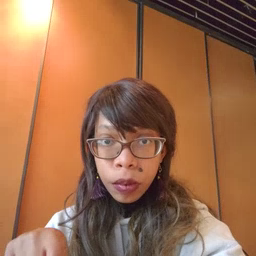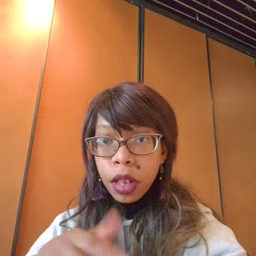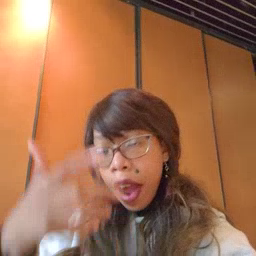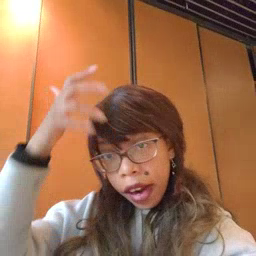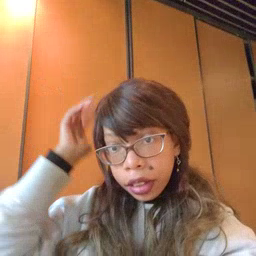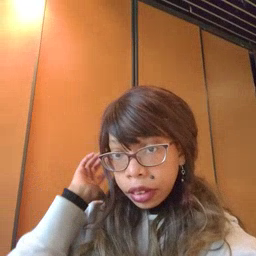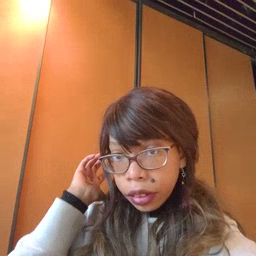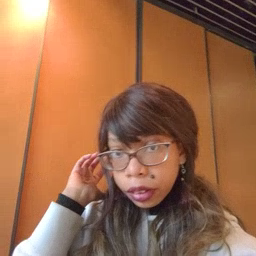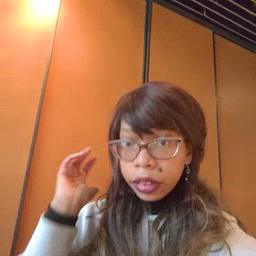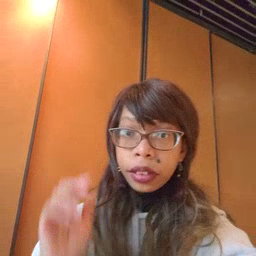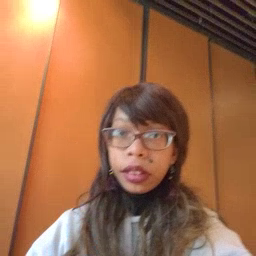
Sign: lion